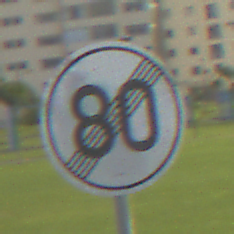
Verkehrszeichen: EndeGeschwindigkeit80
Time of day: MorningAfternoon
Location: Outdoor (Suburban)
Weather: PartlyCloudy
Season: NotSpecified
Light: Natural